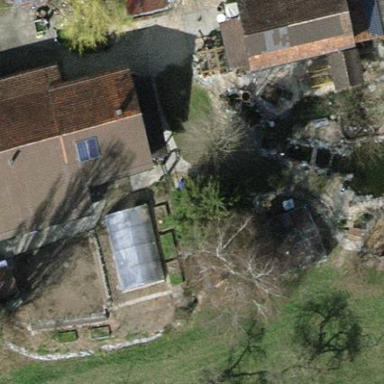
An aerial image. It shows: Farmyard area.